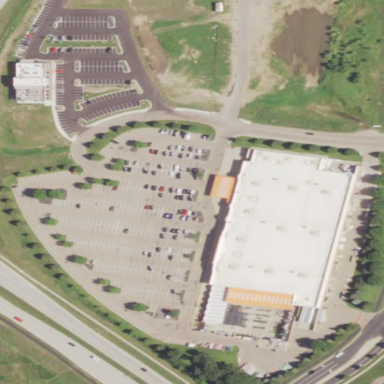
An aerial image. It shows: Retail area.